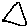
Label: triangle